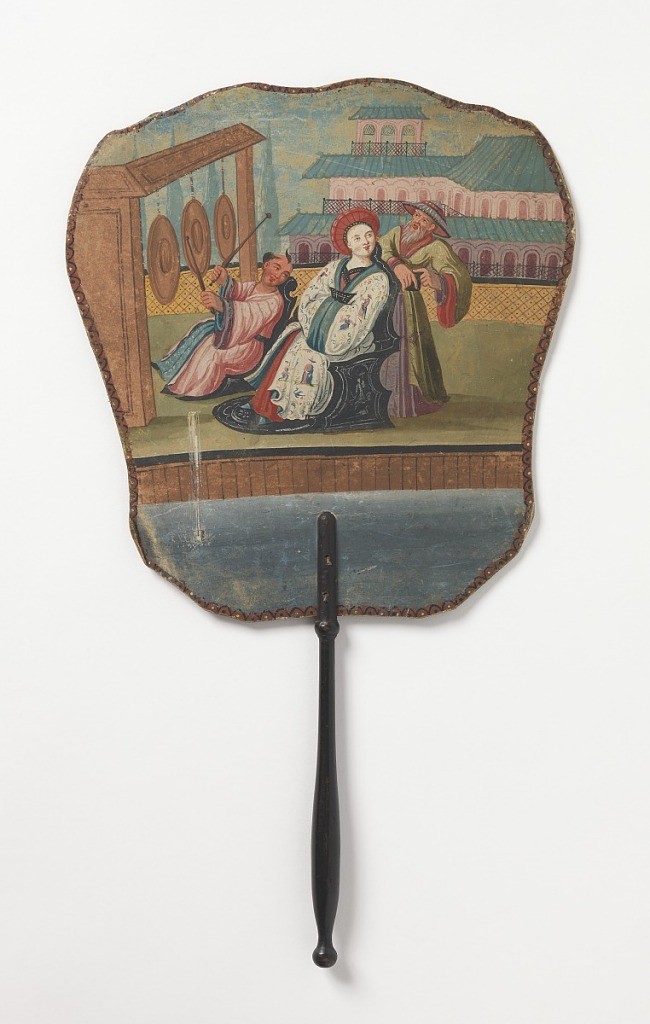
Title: Handscreen
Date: mid- 18th century
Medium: Painted paper leaf, turned wood handle
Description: Handscreen with a hand-painted paper leaf. Obverse: a Chinoiserie scene with enthroned woman, Chinese man in hat, and man playing gongs. Reverse: a spray of flowers with three pink blossoms. Turned wood handle.